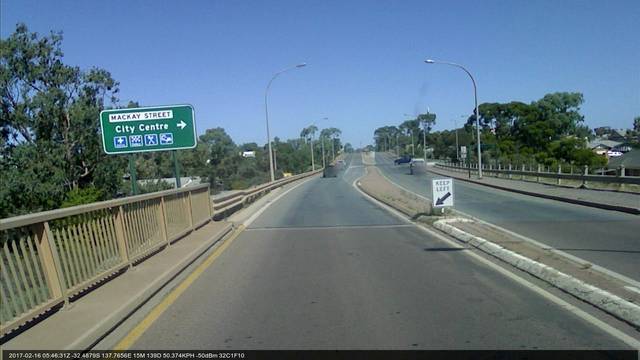
Region: Australia
Coordinates: -32.488, 137.766